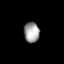
Tissue: prostate
Cell type: T cells
Senescence score: 0.3598
Nuclear area (px): 311
Mean DAPI intensity: 158.318